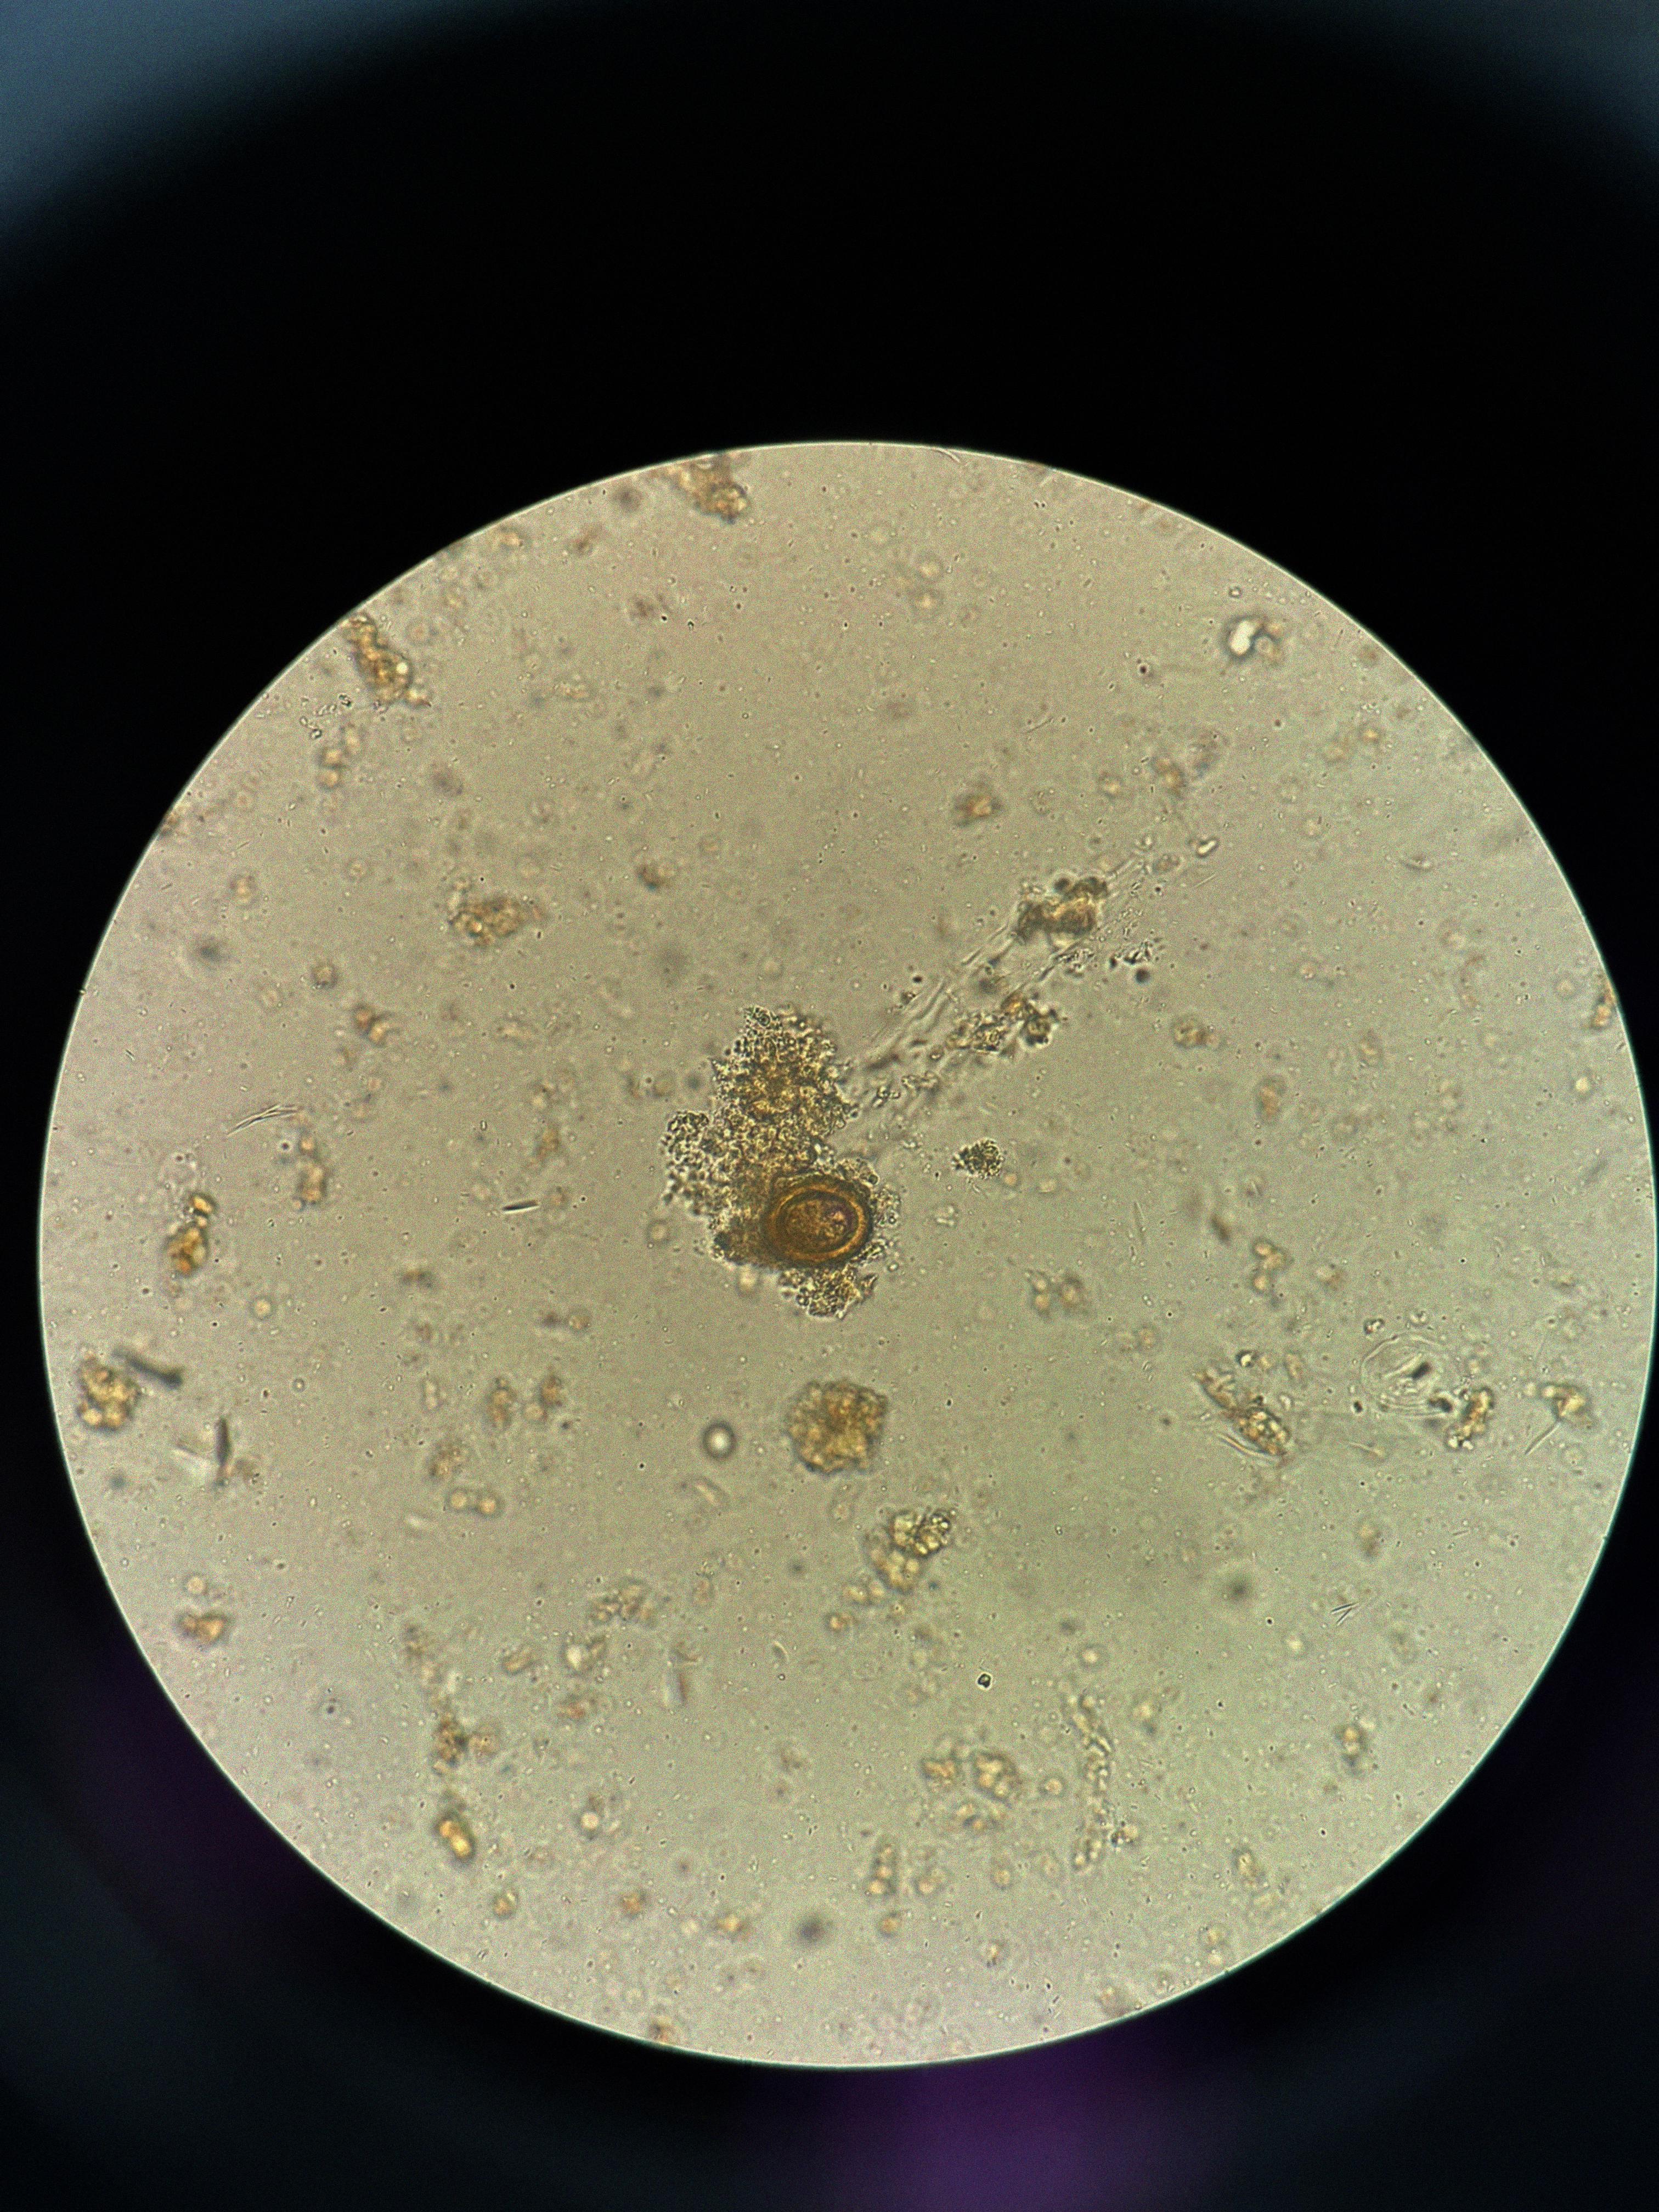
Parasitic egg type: Taenia spp. egg